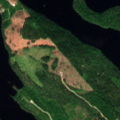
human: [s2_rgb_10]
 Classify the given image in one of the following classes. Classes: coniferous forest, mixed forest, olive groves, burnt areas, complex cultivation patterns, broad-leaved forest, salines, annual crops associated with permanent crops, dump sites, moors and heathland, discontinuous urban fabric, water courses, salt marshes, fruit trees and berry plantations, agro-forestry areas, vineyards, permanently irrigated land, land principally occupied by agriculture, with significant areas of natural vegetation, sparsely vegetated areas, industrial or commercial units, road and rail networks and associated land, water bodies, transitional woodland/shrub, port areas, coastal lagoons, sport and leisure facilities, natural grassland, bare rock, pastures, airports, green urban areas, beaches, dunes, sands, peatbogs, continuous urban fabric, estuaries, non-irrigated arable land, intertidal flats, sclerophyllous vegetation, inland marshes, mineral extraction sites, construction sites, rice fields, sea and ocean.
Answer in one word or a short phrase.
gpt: coniferous forest, mixed forest, water bodies